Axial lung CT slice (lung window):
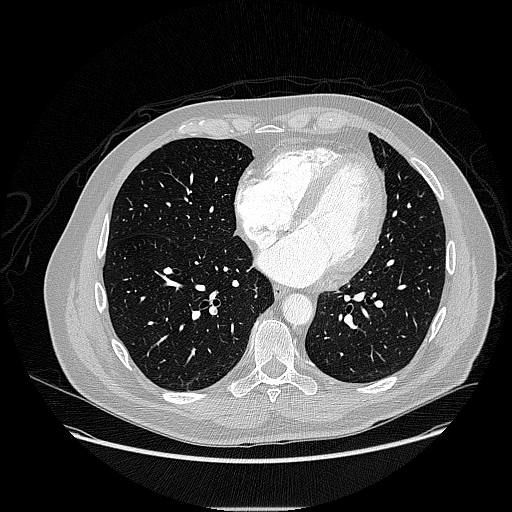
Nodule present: no